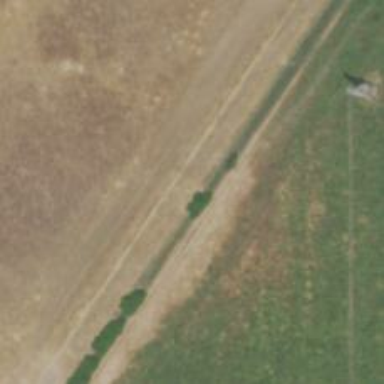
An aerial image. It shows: Abandoned railway.